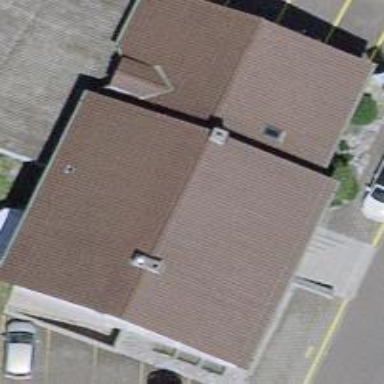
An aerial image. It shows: Office building with gabled roof.